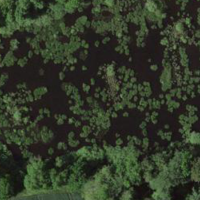
EUNIS habitat code: 44
Species observed at this site:
Dryocopus martius